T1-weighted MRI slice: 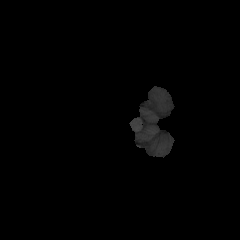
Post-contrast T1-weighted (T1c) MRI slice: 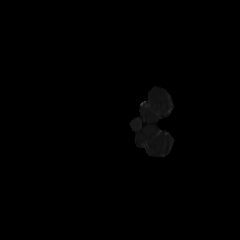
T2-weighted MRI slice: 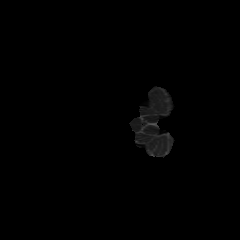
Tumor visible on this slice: no